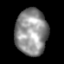
Tissue: lung
Cell type: Endothelial cells
Senescence score: 0.6348
Nuclear area (px): 1447
Mean DAPI intensity: 144.196